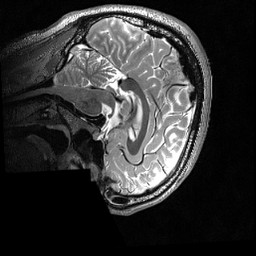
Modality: T2w
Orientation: sagittal
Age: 24
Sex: male
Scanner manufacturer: siemens
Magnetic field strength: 3 T
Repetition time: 3.2 s
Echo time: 0.56 s